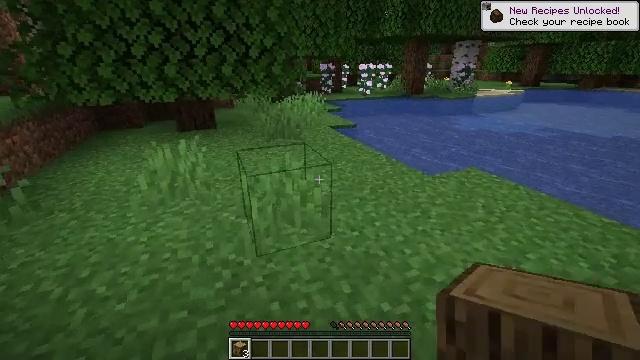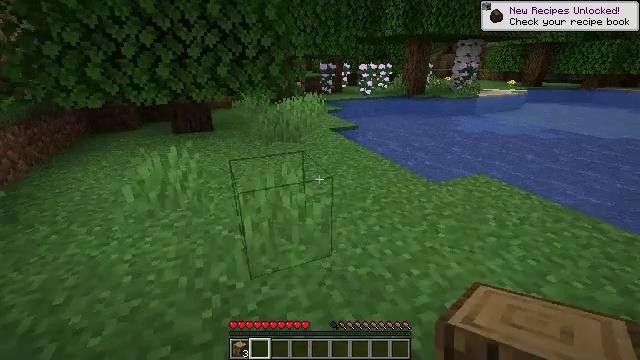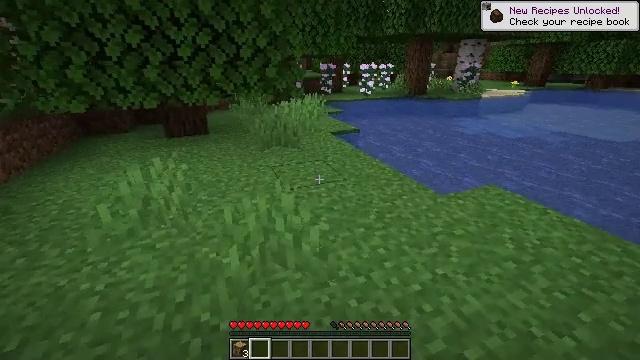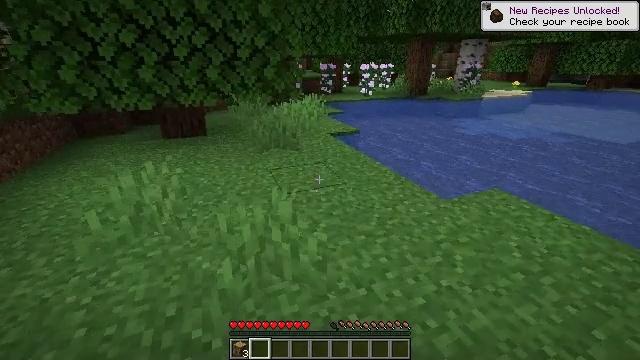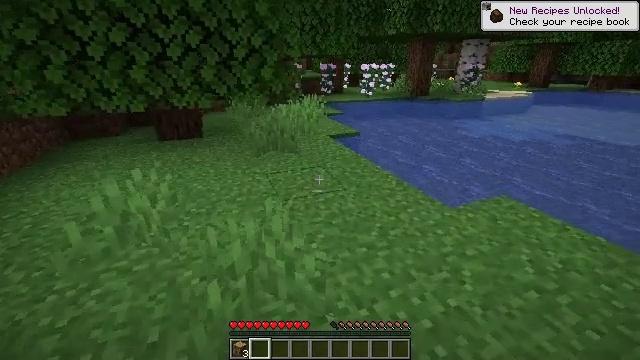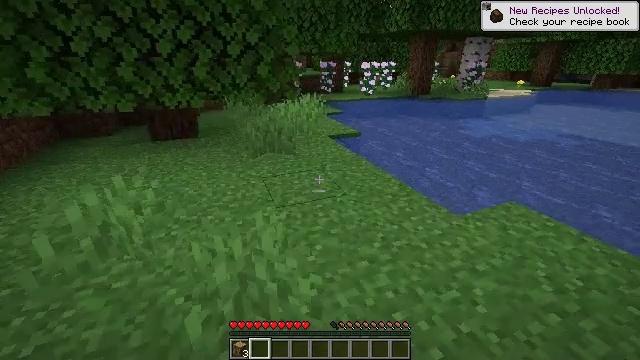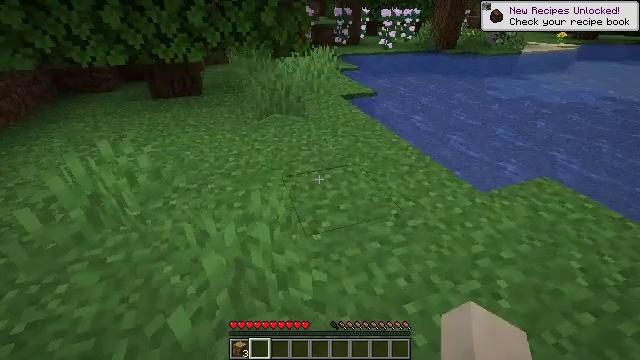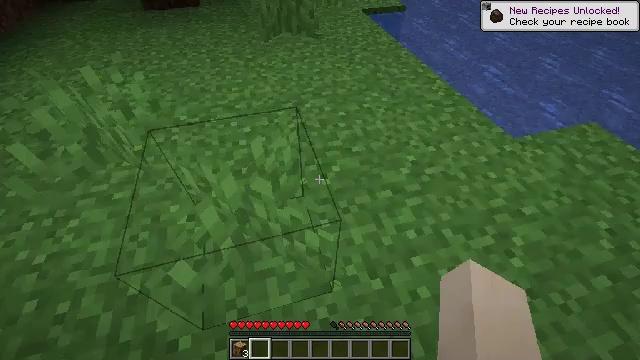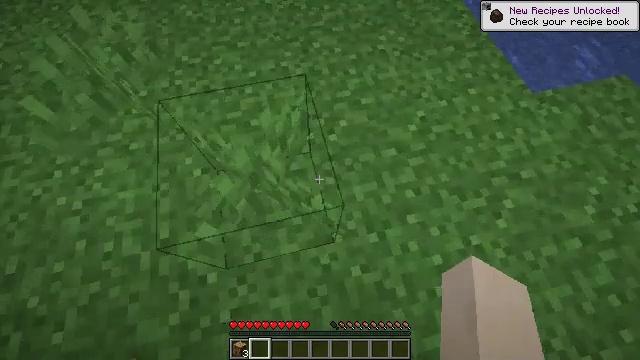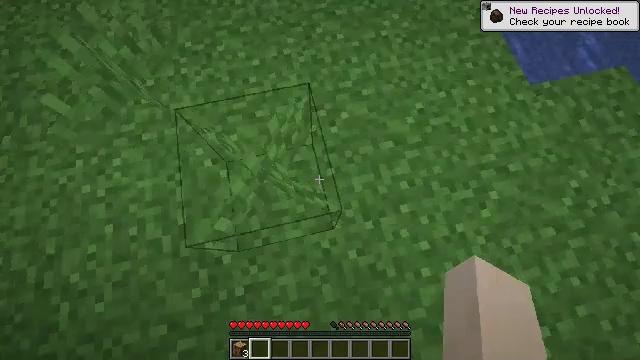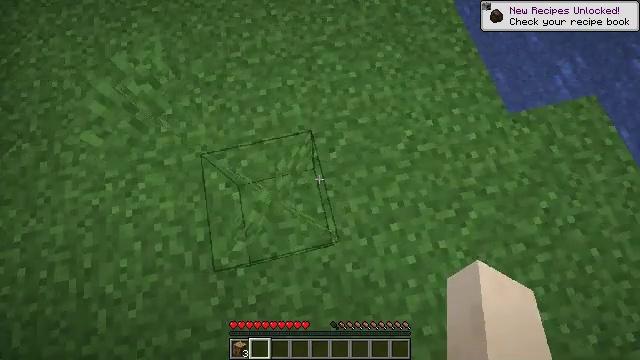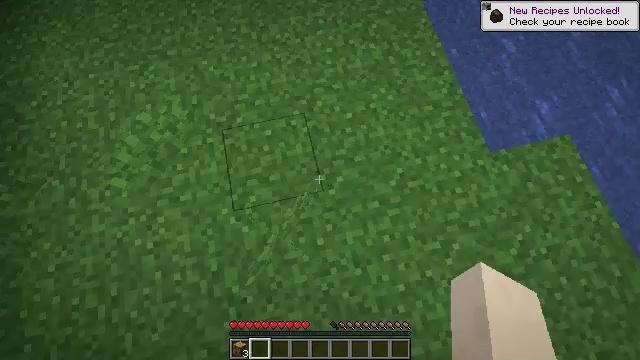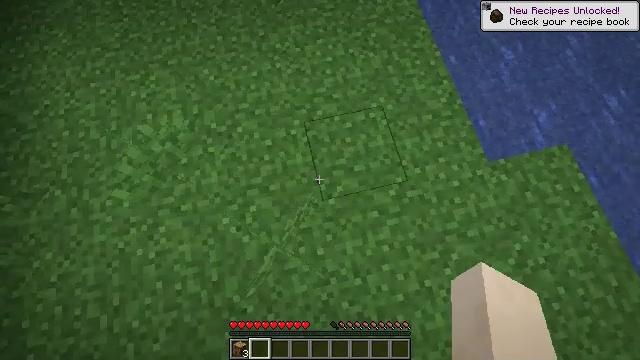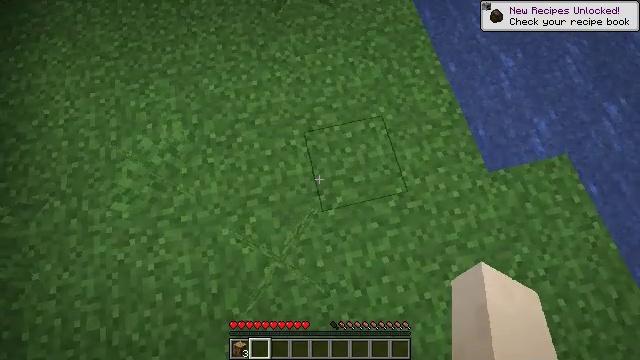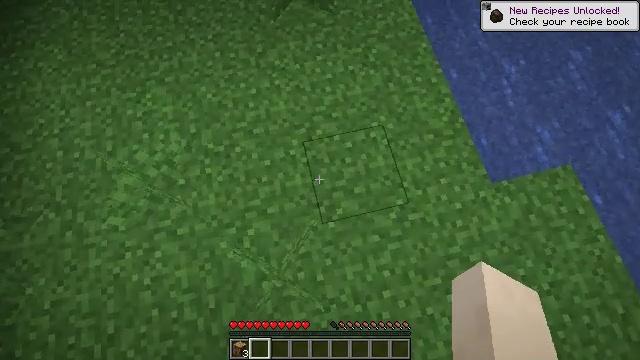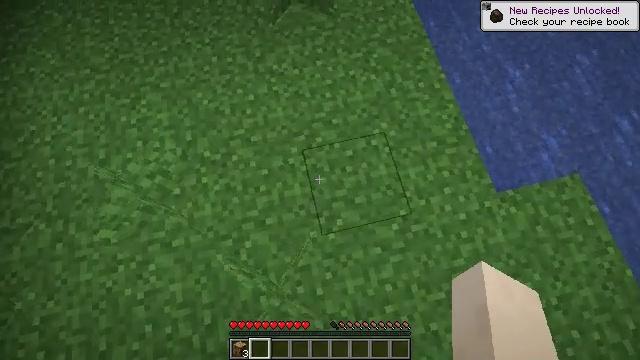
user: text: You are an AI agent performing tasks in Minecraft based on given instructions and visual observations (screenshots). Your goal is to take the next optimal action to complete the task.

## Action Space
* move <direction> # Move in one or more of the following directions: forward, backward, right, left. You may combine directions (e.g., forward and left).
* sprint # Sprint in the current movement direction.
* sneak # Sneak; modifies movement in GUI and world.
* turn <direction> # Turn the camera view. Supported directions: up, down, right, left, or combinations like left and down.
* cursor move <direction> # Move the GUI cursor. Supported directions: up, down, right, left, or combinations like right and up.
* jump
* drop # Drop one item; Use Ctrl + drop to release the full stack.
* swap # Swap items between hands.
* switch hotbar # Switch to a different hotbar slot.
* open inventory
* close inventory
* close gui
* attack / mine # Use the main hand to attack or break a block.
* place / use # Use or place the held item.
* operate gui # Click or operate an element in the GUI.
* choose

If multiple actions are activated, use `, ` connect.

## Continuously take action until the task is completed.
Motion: motion action
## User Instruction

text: Pick the peony from the grass.
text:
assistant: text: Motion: move forward
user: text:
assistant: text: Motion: move forward
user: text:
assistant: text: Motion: move forward
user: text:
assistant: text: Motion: move forward
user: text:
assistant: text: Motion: move forward
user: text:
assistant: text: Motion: move forward, turn left and down
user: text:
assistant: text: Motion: move forward, turn left and down
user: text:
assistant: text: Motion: move forward, turn left and down, jump
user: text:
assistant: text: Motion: move forward, turn down, jump
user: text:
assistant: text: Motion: move forward, turn down, jump
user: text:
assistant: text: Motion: move forward, jump
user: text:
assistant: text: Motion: move forward, use / place, jump
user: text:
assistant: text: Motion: move forward, use / place, jump
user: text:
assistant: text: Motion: move forward, use / place, jump
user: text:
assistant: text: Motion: move forward, use / place, jump
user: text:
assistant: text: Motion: move forward, jump
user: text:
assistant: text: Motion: move forward, turn right and up
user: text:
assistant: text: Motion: move forward, turn right and up
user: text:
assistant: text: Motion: move forward, turn right and up
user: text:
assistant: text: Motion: move forward, turn up
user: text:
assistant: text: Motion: move forward, turn up, use / place
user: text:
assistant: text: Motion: move forward, turn up, use / place
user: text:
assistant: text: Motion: move forward, use / place, jump
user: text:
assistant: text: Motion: move forward, use / place, jump
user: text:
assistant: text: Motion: move forward, use / place, jump
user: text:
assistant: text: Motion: move forward, jump
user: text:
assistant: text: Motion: move forward, use / place
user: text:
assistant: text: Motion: move forward, use / place
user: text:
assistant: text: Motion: move forward, use / place
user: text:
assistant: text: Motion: move forward, use / place, jump